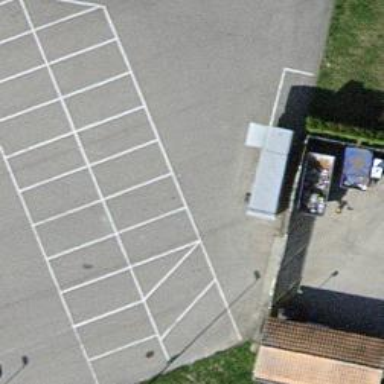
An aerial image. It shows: Road serving as parking aisle.